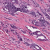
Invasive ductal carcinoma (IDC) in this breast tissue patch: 1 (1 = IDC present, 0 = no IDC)